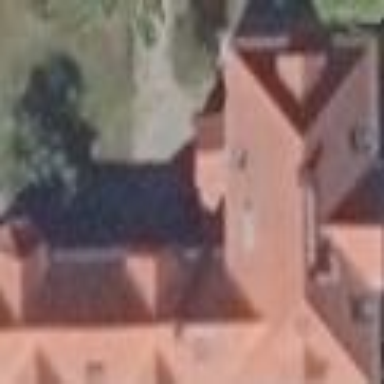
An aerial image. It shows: House with red roof made of roof tiles. The roof has gabled and hipped shape.